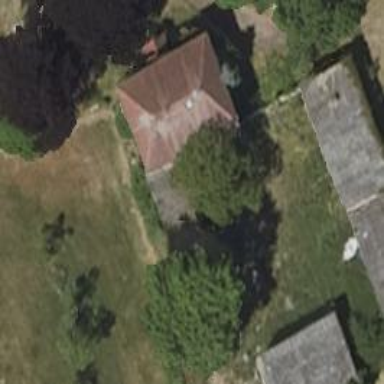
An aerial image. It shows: Simple and straightforward house.